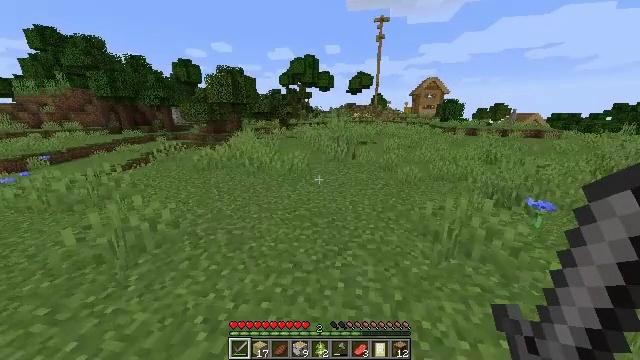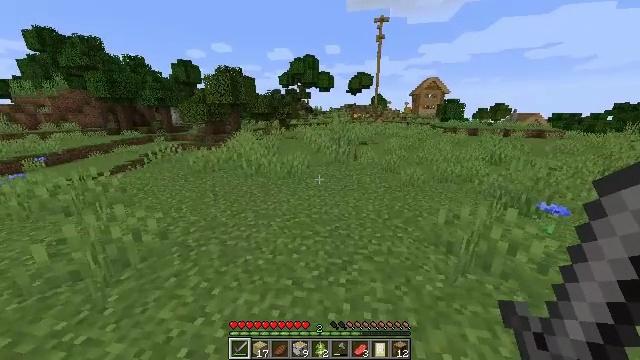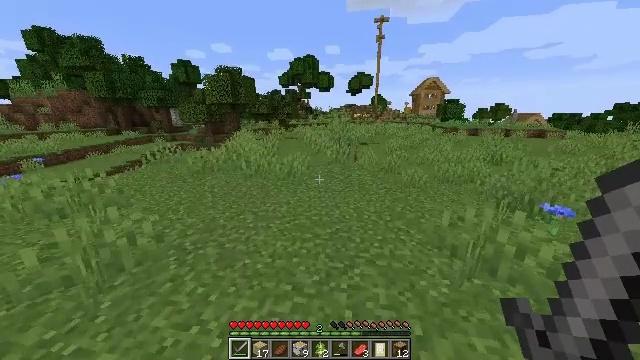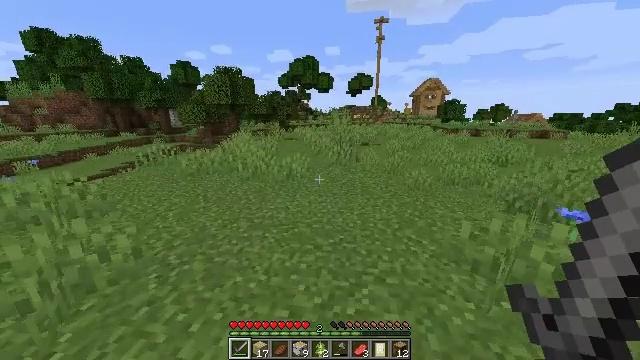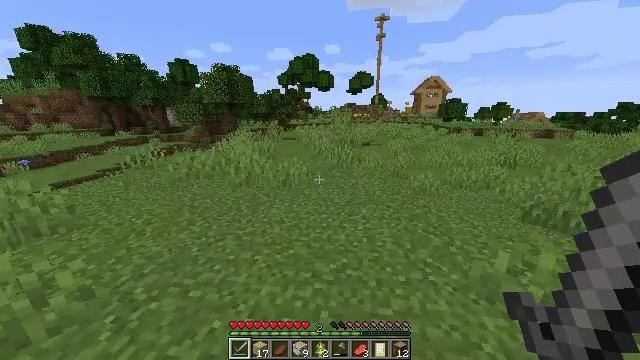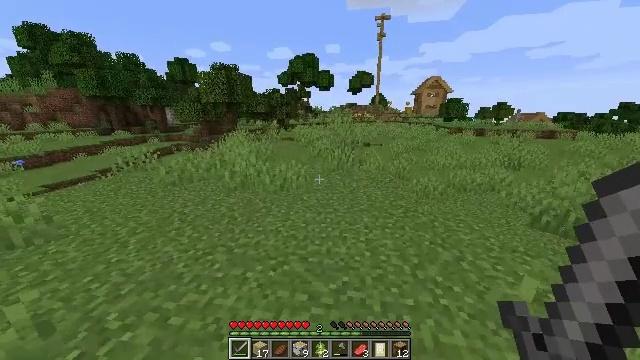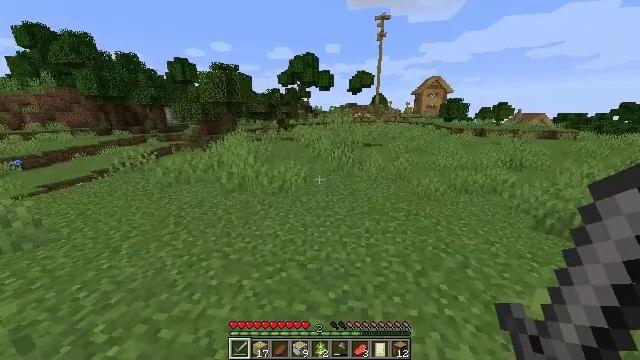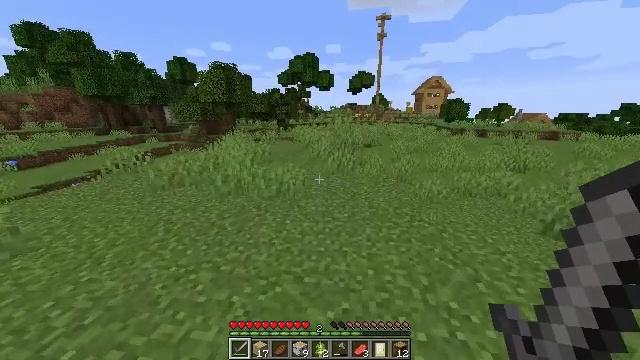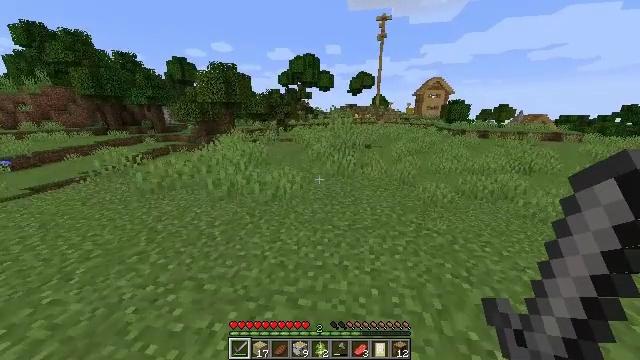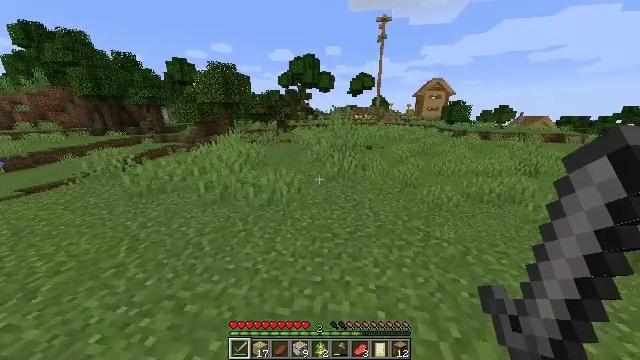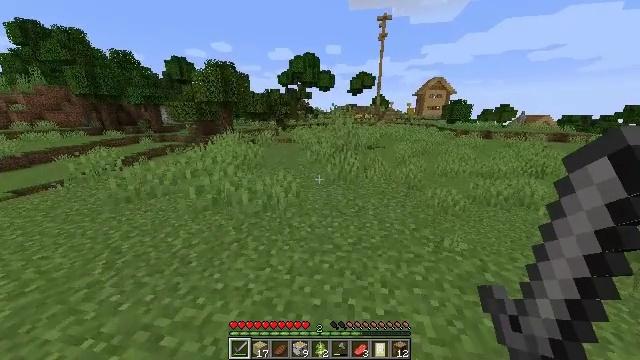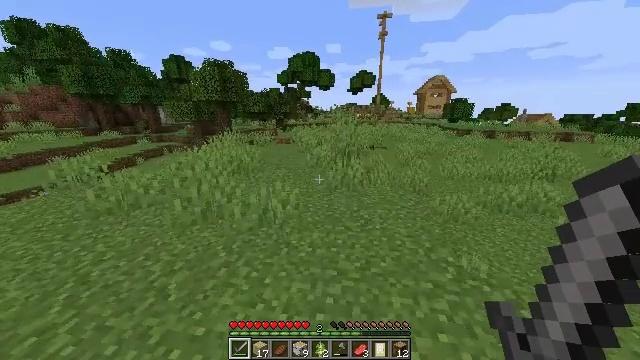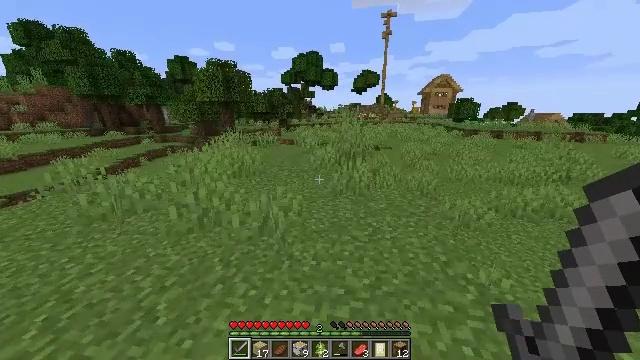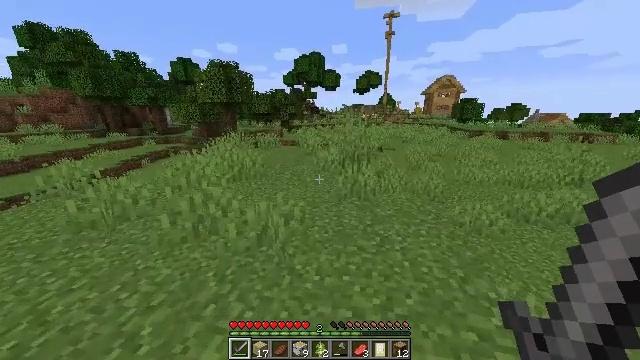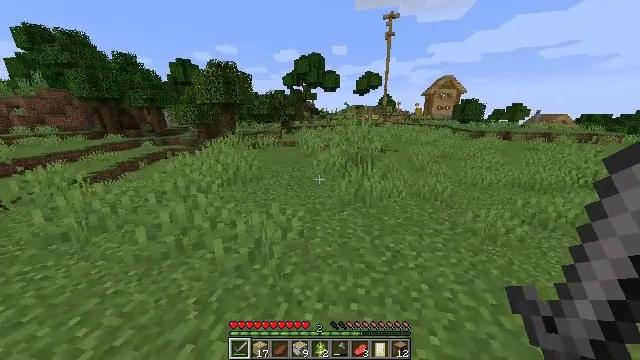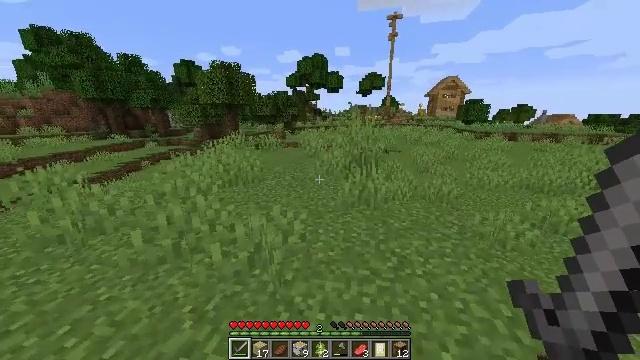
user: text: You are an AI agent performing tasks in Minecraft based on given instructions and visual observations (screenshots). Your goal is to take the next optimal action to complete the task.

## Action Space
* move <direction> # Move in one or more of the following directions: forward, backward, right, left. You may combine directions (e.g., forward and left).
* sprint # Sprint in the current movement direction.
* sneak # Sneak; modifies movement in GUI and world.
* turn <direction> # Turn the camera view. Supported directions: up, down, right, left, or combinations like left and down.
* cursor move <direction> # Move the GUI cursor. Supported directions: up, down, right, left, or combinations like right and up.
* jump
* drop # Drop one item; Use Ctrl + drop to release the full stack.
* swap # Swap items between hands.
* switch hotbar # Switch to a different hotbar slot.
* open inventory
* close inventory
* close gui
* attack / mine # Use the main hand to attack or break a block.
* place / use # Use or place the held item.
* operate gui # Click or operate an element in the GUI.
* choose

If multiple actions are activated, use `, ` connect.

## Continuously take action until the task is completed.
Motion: motion action
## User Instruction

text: Pick up the white bed by breaking it.
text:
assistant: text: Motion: move forward, sprint
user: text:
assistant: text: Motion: move forward, sprint
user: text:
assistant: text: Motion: move forward, sprint
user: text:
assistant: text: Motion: move forward, sprint
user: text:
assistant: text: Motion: move forward, sprint
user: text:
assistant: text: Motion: move forward, sprint
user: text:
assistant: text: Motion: move forward, sprint
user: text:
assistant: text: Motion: move forward, sprint
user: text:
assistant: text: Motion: move forward, sprint
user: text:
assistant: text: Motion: move forward, sprint
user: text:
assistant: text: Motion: move forward, sprint
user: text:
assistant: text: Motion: move forward, sprint
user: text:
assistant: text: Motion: move forward, sprint
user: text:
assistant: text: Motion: move forward, sprint
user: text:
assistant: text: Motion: move forward, sprint
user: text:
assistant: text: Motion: move forward, sprint
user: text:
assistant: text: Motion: move forward, sprint
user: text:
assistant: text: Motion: move forward, sprint
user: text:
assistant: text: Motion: move forward, sprint
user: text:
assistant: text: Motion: move forward, sprint
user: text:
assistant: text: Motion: move forward, sprint
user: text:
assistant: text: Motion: move forward, sprint
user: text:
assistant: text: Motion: move forward, sprint
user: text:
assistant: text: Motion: move forward, sprint
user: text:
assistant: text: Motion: move forward, sprint
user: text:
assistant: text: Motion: move forward, sprint
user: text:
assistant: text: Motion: move forward, sprint
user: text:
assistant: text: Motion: move forward, sprint
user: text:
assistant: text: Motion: move forward, sprint
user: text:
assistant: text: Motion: move forward, sprint